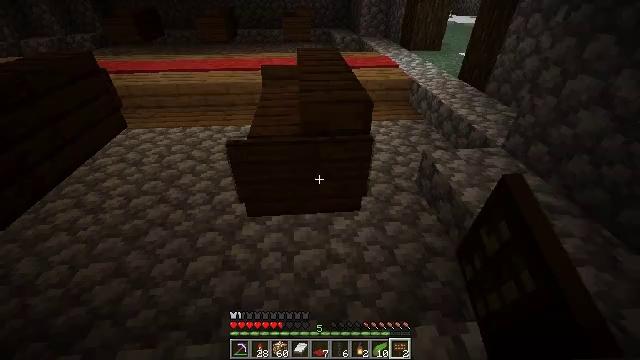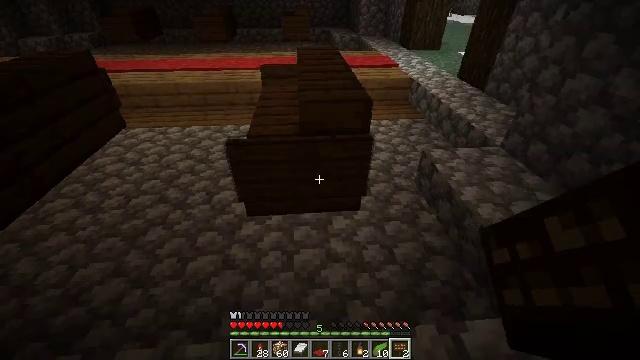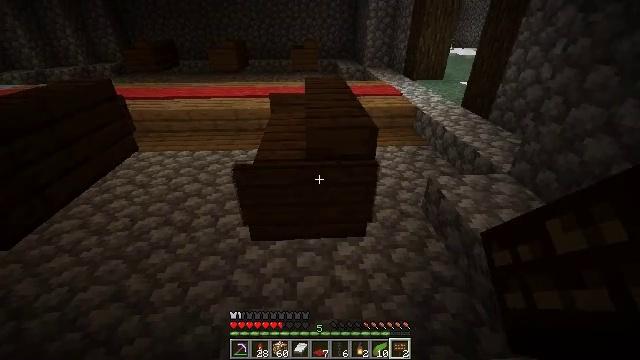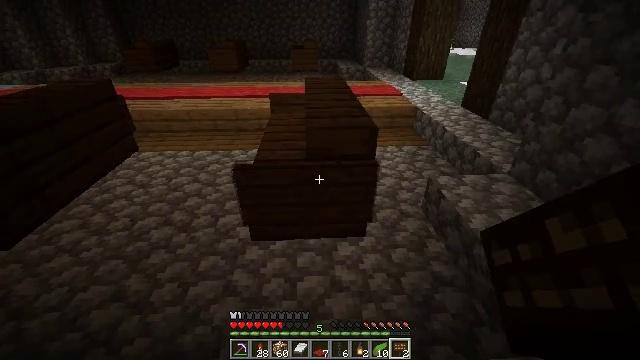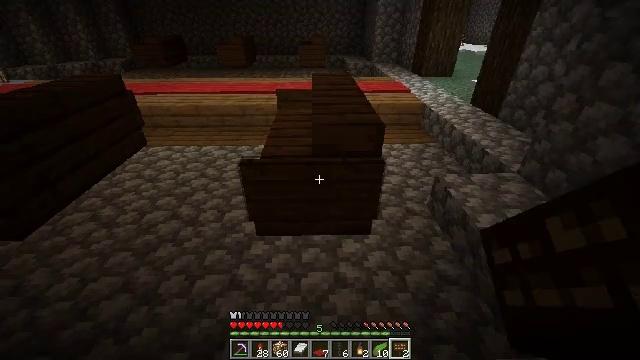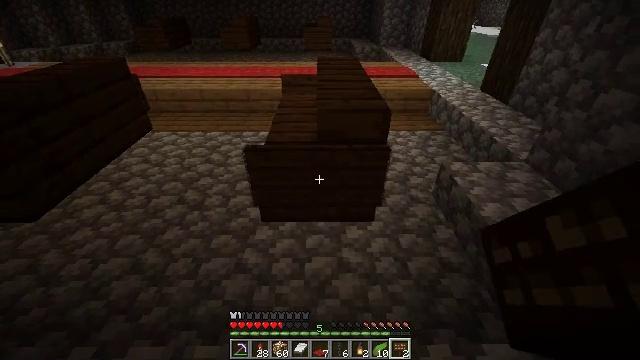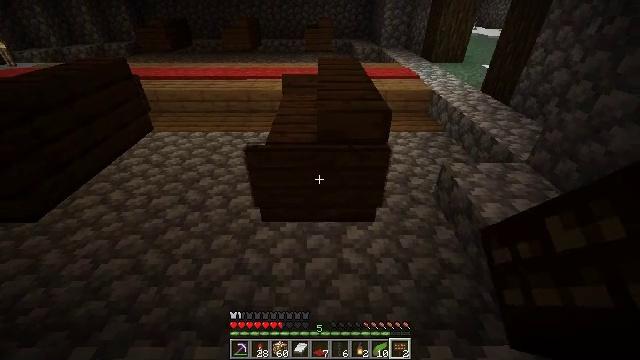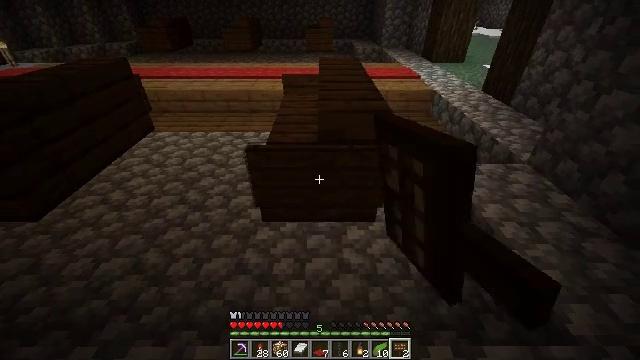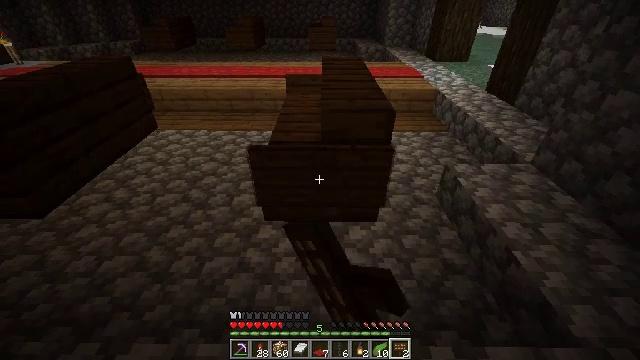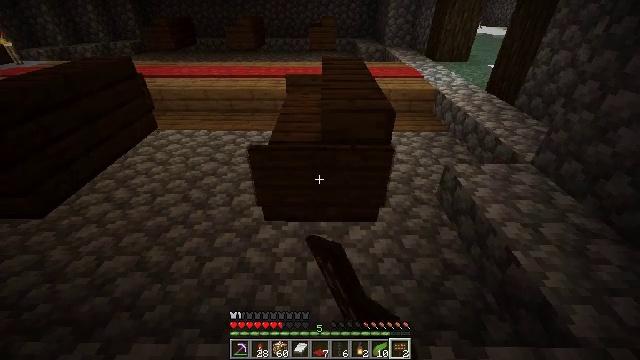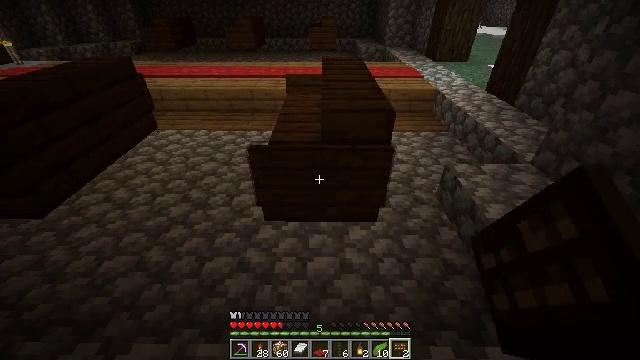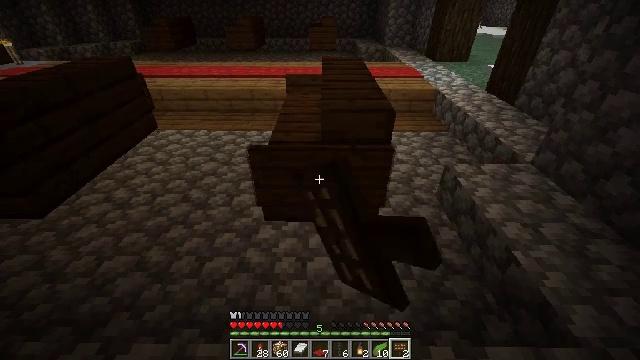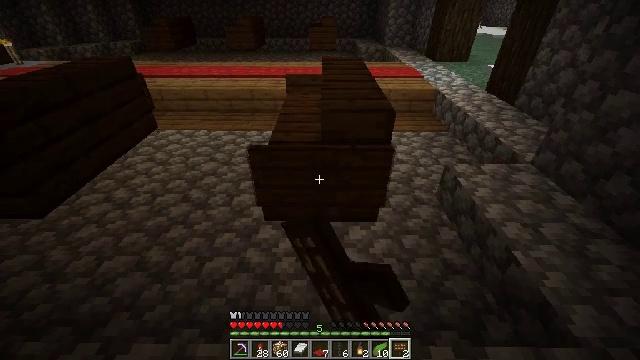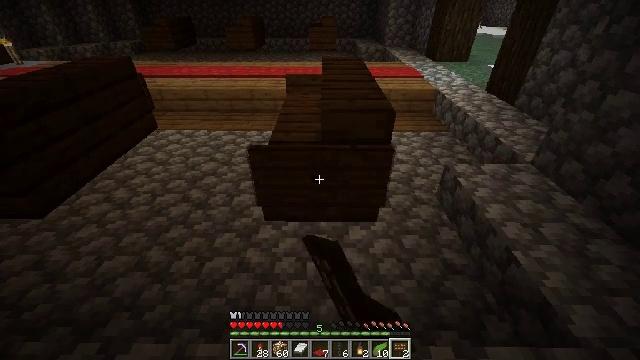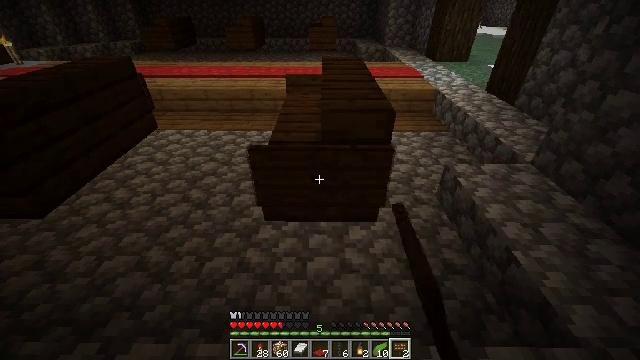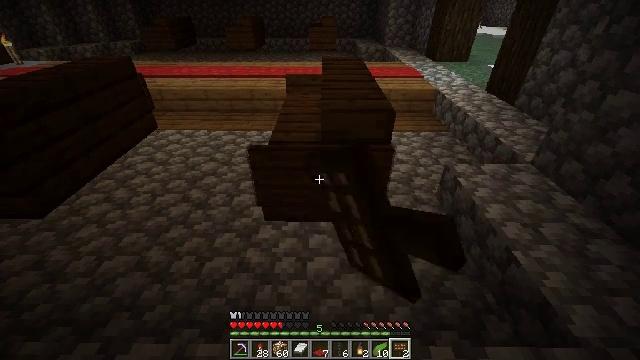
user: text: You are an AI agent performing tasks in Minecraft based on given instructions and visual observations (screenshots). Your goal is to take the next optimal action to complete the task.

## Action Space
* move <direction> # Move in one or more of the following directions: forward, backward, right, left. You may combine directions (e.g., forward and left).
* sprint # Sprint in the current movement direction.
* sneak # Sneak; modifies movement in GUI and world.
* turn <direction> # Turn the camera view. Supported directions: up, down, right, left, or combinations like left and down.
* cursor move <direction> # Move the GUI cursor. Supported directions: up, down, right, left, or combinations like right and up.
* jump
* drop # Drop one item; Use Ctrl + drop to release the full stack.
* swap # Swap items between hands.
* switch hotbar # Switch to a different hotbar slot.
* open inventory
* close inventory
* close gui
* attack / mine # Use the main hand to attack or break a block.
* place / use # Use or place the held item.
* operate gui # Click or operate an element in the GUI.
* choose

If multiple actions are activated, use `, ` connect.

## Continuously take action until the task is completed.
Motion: motion action
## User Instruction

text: Attack the wall to gather the dark oak sign.
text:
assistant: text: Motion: no_op
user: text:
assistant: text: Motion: turn left and up
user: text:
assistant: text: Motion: no_op
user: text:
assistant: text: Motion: turn left
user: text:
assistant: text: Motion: turn left and down
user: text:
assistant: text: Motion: attack / mine
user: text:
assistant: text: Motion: attack / mine
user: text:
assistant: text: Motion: attack / mine
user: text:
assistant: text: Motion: attack / mine
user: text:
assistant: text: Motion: attack / mine
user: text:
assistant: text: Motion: attack / mine
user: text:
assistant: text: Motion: attack / mine
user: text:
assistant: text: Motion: attack / mine
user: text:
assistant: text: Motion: attack / mine
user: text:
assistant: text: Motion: attack / mine
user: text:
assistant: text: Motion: attack / mine
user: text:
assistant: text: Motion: attack / mine
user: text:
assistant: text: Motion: attack / mine
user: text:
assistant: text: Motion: attack / mine
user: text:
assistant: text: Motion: attack / mine
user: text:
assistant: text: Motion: attack / mine
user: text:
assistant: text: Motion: attack / mine
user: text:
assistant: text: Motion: attack / mine
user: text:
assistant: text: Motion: attack / mine
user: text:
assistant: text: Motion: attack / mine
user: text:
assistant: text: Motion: attack / mine
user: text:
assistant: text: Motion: attack / mine
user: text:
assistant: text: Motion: attack / mine
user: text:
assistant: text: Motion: attack / mine
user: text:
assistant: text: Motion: attack / mine